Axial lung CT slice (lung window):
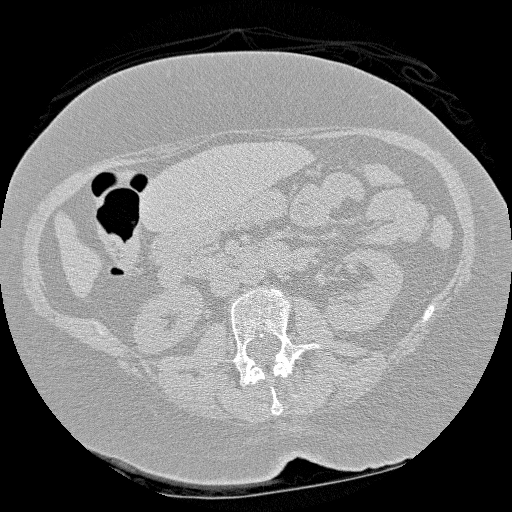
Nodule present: no